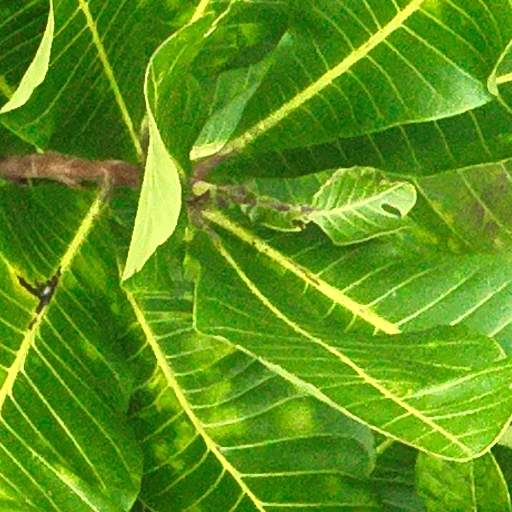
Species: Anacardium excelsum
GBIF accepted scientific name: Anacardium excelsum
Crown area (m\u00b2): 575.34